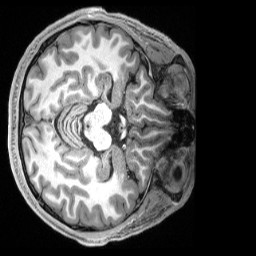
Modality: T1w
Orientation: axial
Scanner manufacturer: siemens
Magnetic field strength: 3 T
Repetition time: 2.5 s
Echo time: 0.00231 s